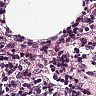
Metastatic tissue present: no